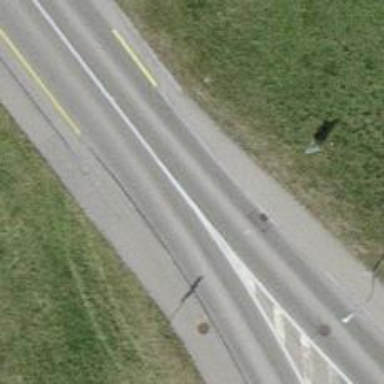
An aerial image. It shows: Asphalt tertiary road with traffic calming island.